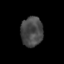
Tissue: skin
Cell type: Epithelial cells
Senescence score: 0.2061
Nuclear area (px): 641
Mean DAPI intensity: 71.348